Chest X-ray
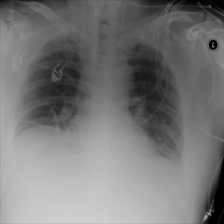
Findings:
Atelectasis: negative
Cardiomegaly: negative
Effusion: negative
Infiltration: negative
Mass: negative
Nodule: negative
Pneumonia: negative
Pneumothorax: negative
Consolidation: negative
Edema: negative
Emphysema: negative
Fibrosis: negative
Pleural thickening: negative
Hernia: negative